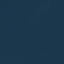
Land use / land cover: SeaLake